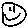
Label: smiley face